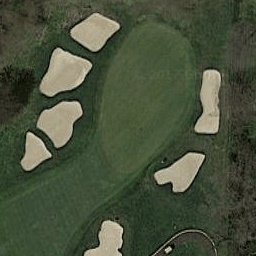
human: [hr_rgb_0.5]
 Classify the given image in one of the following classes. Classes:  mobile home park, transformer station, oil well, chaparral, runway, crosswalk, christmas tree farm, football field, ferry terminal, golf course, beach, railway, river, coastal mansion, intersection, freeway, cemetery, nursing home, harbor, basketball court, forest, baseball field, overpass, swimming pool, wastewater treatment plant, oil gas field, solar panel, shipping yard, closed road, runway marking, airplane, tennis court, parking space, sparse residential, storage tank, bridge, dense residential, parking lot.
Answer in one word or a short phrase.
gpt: golf course